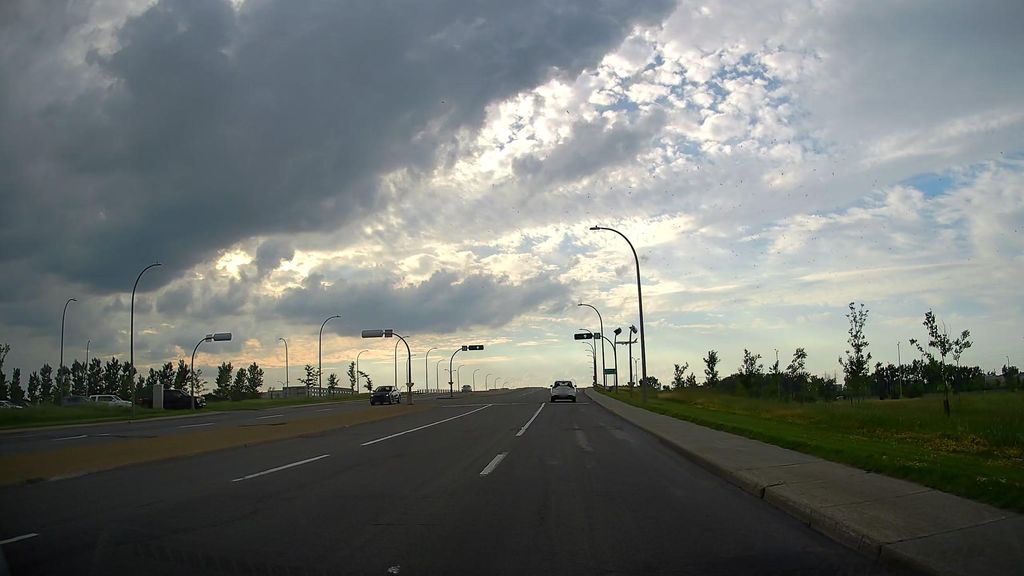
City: montreal